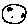
Label: moon